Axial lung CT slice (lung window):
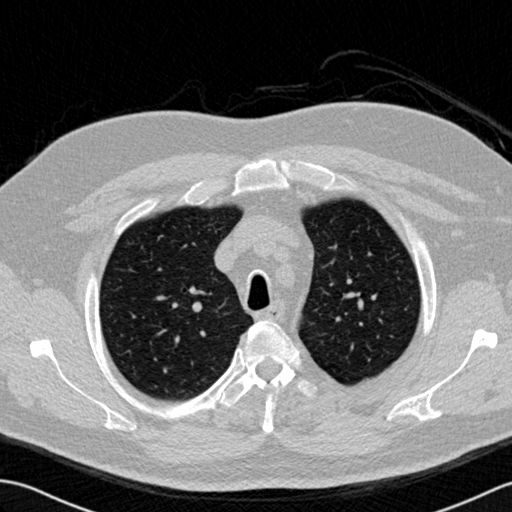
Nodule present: no